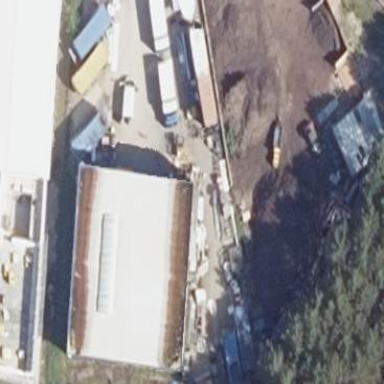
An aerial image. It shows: Industrial building.